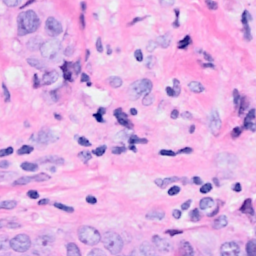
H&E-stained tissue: Breast